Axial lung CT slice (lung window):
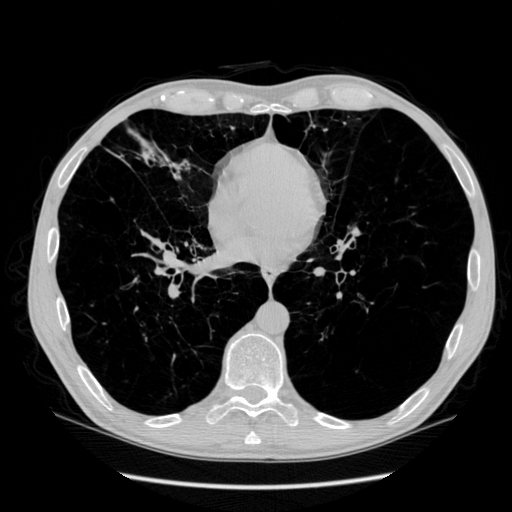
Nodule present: no